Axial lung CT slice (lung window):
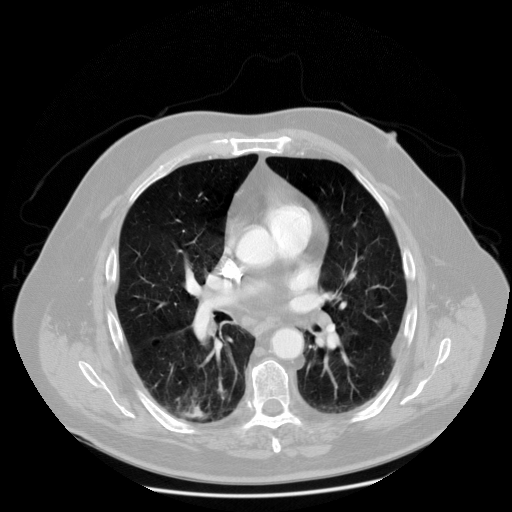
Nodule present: no